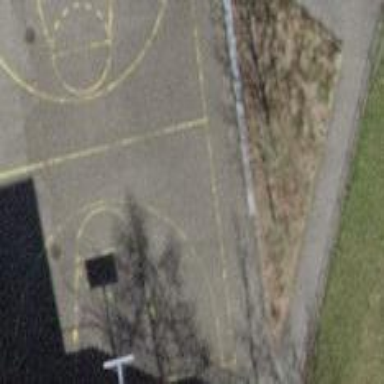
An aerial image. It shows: Basketball court with asphalt surface.